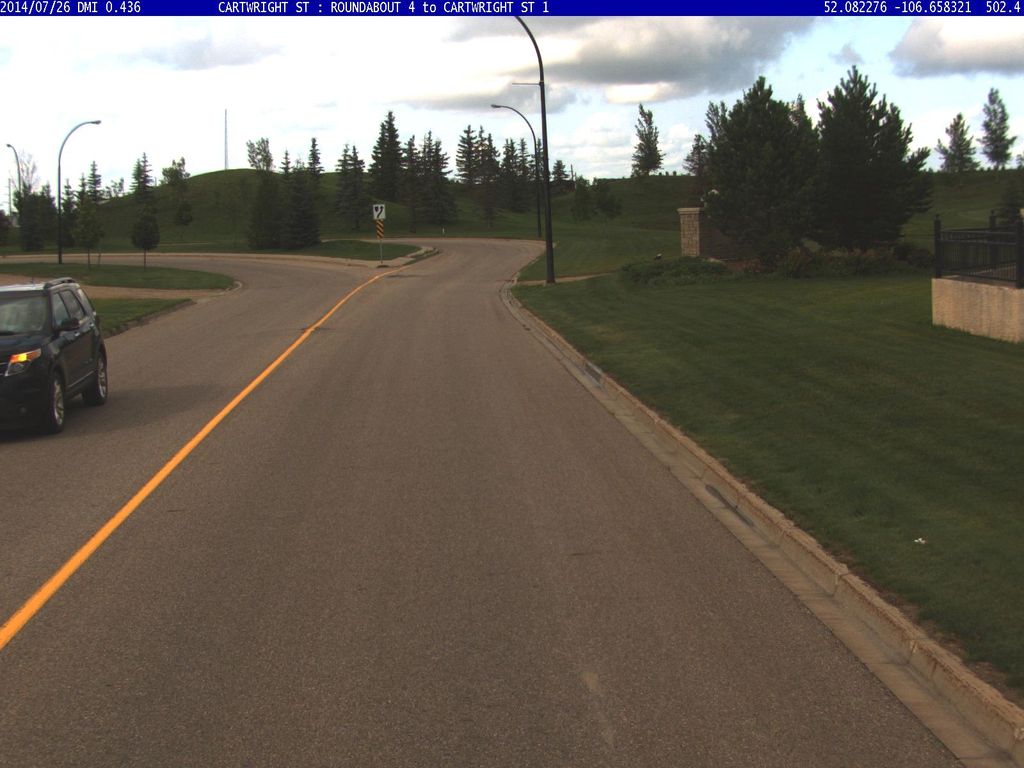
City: saskatoon